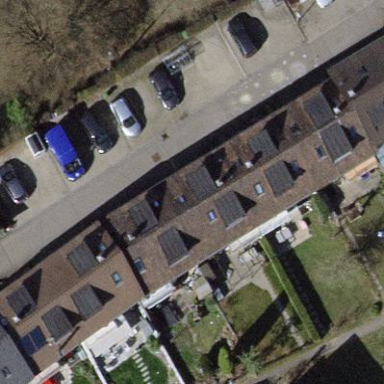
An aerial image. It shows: Terrace building.